Question: I'm creating an app where users can click on a tab and soft keyboard will be shown programmatically. However, I don't want to display the soft keyboard if it's going to cover the whole screen (like extracted EditText) like this:

Detecting screen orientation might help, but AFAIK on tablets, the soft keyboard won't cover the whole screen even on landscape. So is there any other way?
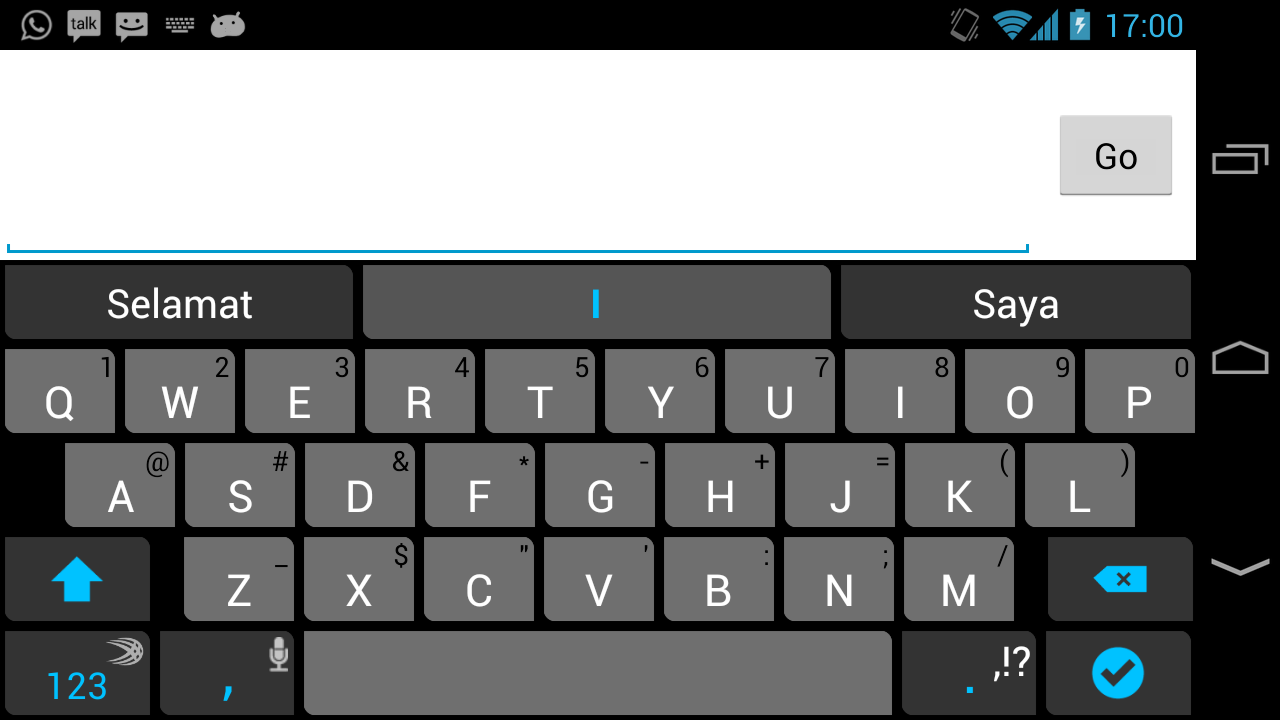
Answer: Not sure if it will work for you, but maybe you can <URL> instead of figuring out the detection part.